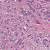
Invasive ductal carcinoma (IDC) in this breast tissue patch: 1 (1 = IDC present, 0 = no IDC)